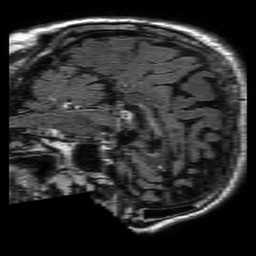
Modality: FLAIR
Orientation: sagittal
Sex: male
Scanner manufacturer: philips
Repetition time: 11 s
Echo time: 0.125 s